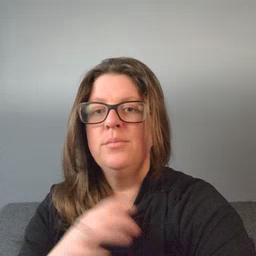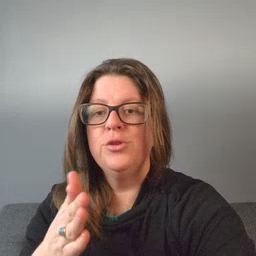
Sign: book